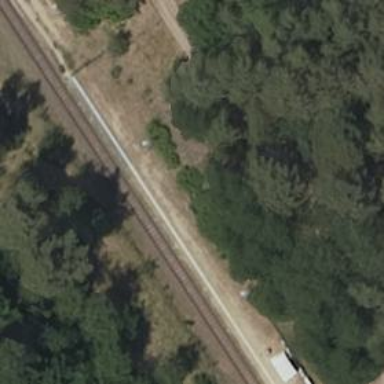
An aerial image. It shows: Public transport station located at railway halt.